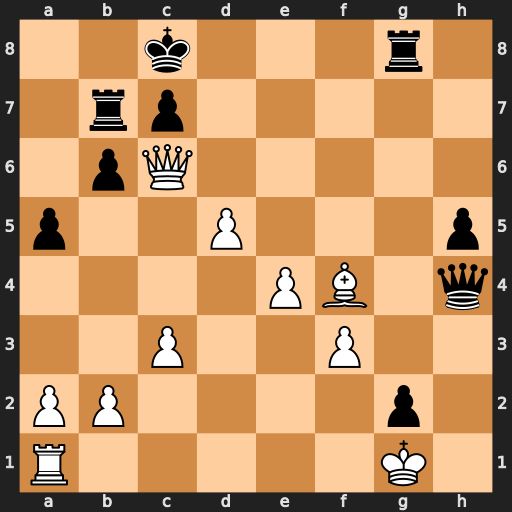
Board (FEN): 2k3r1/1rp5/1pQ5/p2P3p/4PB1q/2P2P2/PP4p1/R5K1
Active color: w
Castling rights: -
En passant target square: -
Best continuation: Qe6+ Kb8 Qxg8+